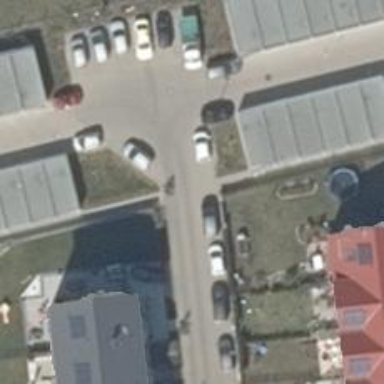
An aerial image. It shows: Residential road with no sidewalk.